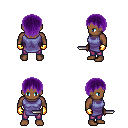
a pixel art fantasy rpg character, male body template, human, dark skin, chain tabard jacket, magenta pants, purple plain hairstyle, gold gloves, dagger, four views (front, back, left, right), 2x2 character sprite sheet, small pixel art, hard edges, no anti-aliasing